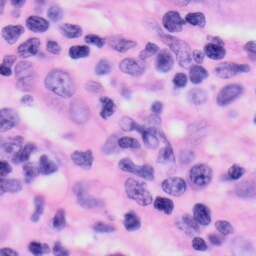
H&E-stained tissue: Skin